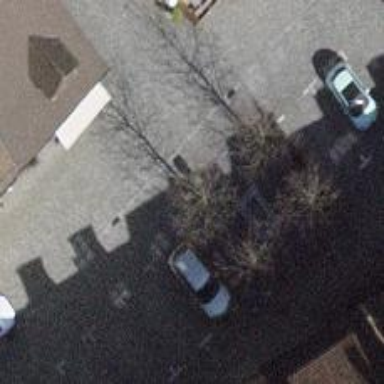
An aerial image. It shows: Charming cobblestone living street.